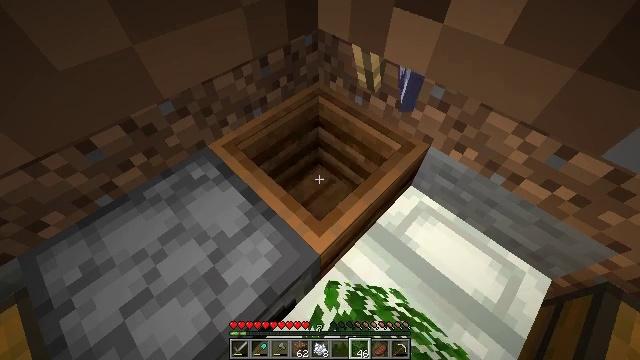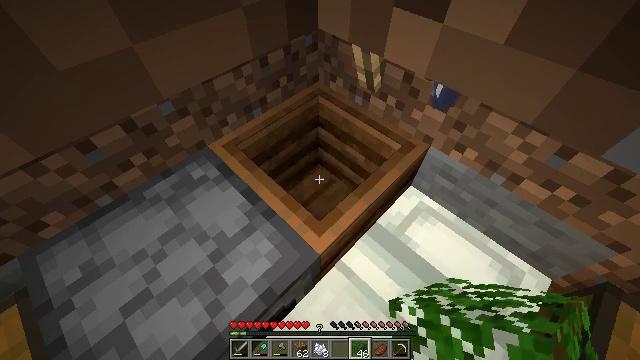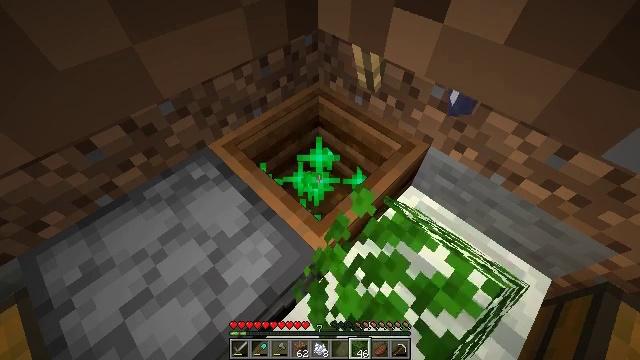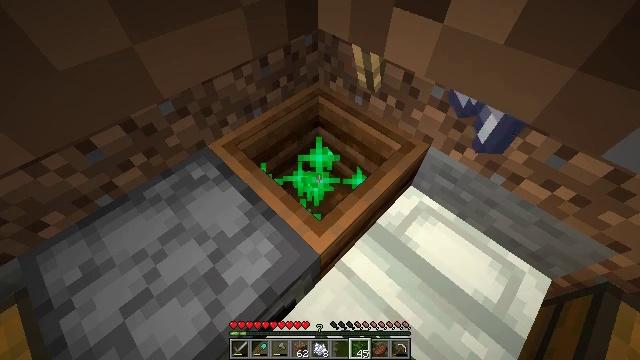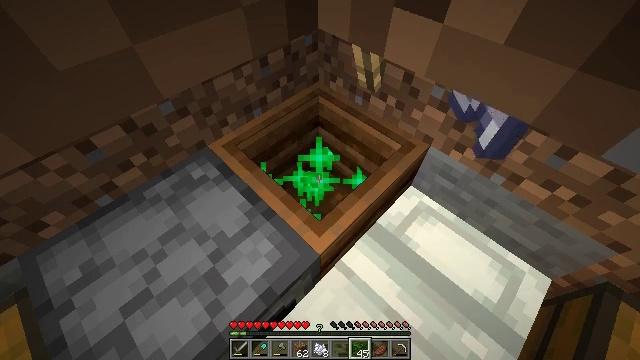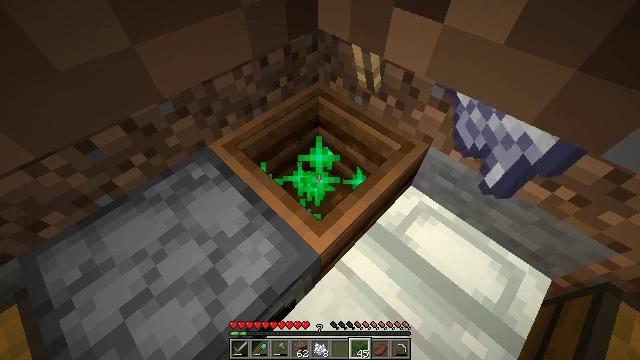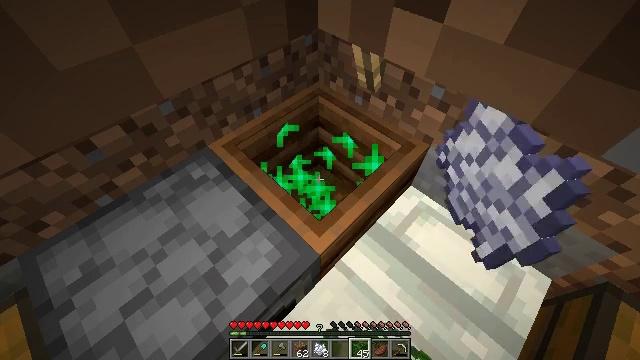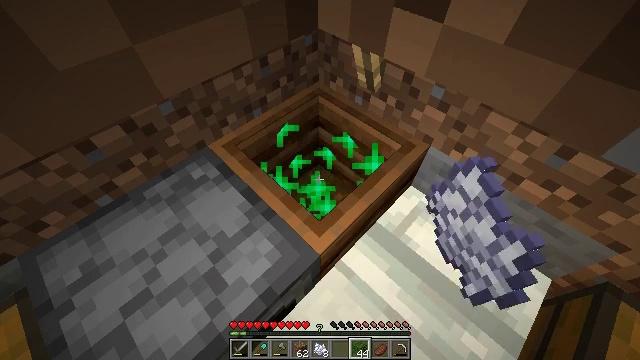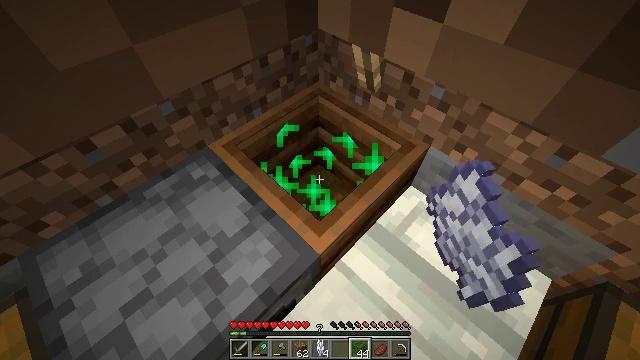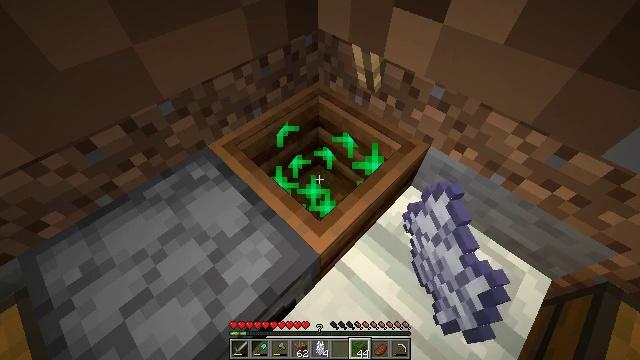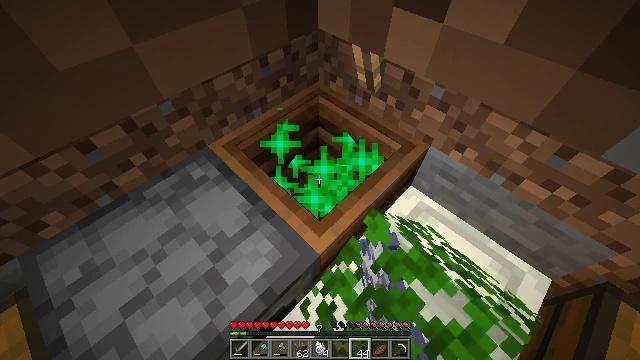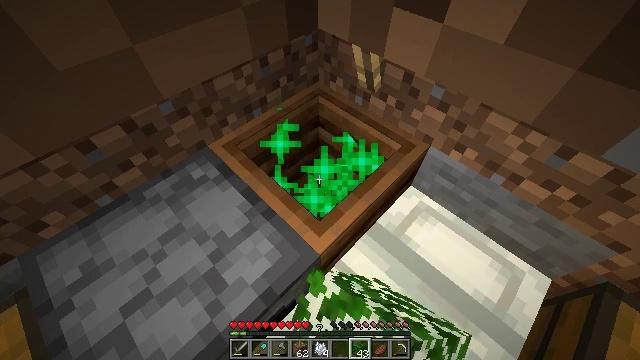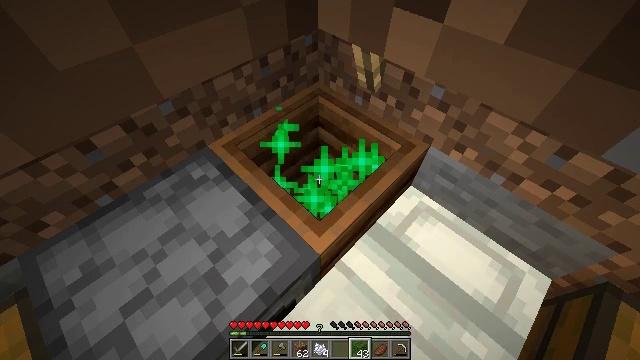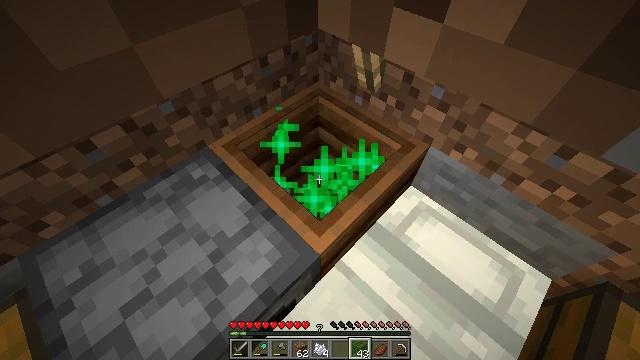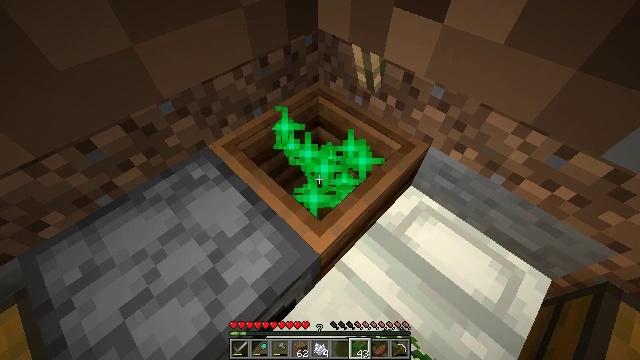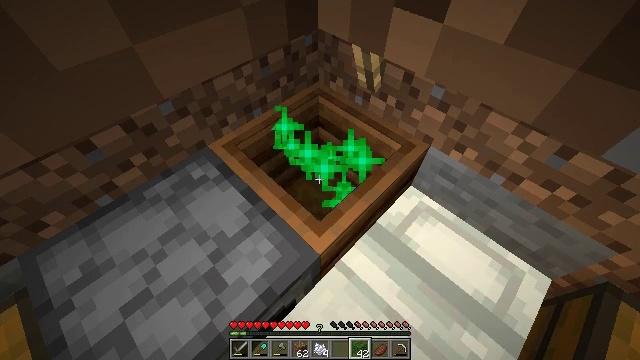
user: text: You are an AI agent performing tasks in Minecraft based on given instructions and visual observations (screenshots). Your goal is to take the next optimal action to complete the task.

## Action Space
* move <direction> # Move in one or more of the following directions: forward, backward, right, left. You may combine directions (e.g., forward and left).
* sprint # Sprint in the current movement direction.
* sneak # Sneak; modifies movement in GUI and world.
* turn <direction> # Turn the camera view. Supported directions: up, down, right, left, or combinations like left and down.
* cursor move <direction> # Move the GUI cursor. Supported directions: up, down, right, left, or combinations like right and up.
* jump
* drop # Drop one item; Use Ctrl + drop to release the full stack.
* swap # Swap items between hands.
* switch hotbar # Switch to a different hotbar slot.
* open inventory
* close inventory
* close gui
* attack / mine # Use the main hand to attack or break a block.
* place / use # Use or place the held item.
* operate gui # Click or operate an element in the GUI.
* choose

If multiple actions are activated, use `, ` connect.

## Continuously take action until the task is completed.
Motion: motion action
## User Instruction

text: Open inventory to craft white dye.
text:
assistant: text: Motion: use / place
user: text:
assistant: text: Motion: use / place
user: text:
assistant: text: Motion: use / place
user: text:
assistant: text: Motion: use / place
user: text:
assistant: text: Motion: use / place
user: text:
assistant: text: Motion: use / place
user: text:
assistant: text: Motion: use / place
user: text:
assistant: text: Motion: use / place
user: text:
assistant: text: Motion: use / place
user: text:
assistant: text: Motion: use / place
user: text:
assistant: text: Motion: use / place
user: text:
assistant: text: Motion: use / place
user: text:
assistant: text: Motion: use / place
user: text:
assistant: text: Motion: use / place
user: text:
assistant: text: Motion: use / place
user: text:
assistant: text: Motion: use / place
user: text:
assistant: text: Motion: use / place
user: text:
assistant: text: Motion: use / place
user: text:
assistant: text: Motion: use / place
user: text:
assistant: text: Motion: use / place
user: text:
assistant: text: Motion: use / place
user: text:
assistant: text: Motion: use / place
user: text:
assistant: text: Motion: use / place
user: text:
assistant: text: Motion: use / place
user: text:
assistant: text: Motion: use / place
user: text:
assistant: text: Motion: use / place
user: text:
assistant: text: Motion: use / place
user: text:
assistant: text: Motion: use / place
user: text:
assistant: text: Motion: use / place
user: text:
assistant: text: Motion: use / place